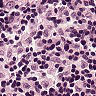
Metastatic tissue present: no